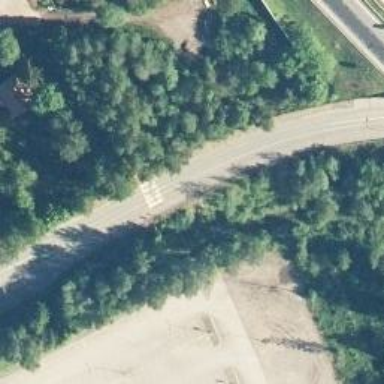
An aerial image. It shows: Secondary road with asphalt surface.